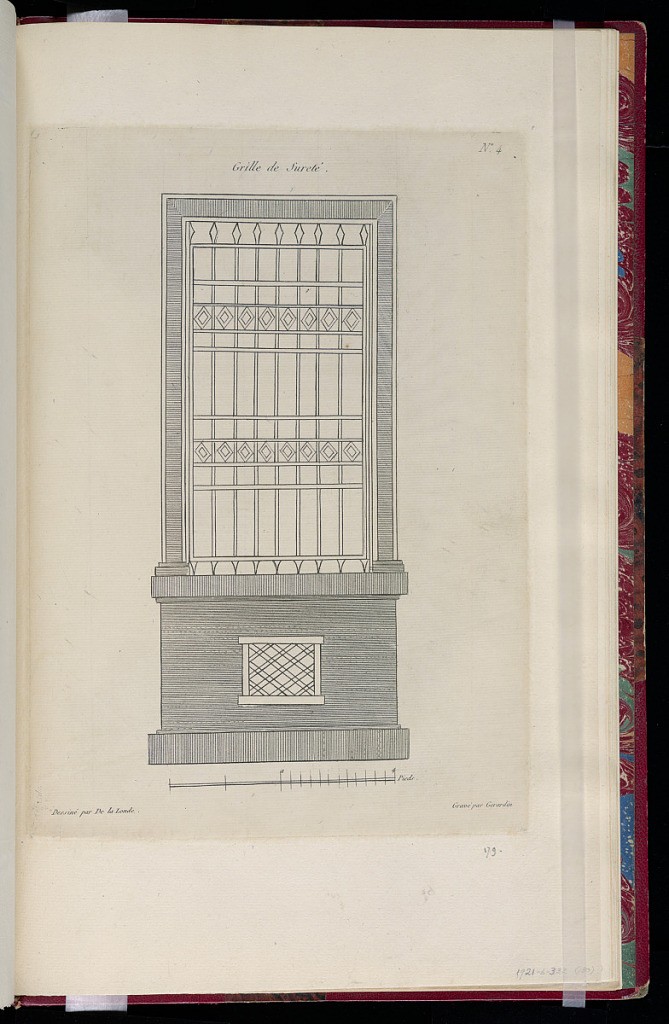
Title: Grille de Sûreté
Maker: Richard de Lalonde, French, active 1780–96
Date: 1780-1789
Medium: Etching on off-white laid paper
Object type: Print
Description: Design for a vertical grate set within a frame. The plate is signed and numbered.